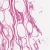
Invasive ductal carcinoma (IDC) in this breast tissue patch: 0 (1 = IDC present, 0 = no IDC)